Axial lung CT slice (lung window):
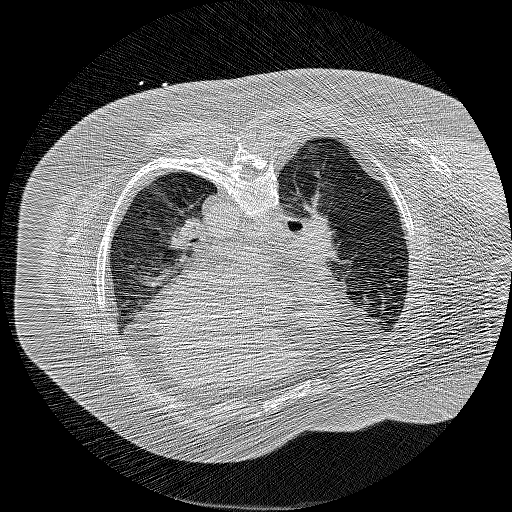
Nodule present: no